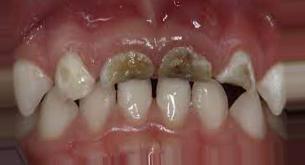
Condition: Caries